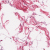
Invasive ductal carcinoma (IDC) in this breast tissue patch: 0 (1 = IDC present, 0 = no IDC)